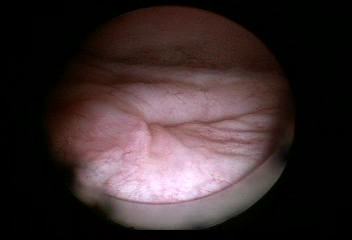
Modality: WLC
Class: Normal mucosa
Bladder cancer association: No